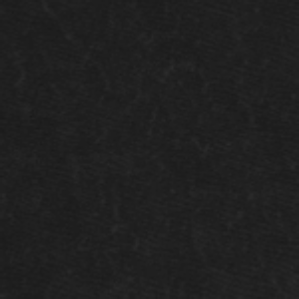
Label: frost